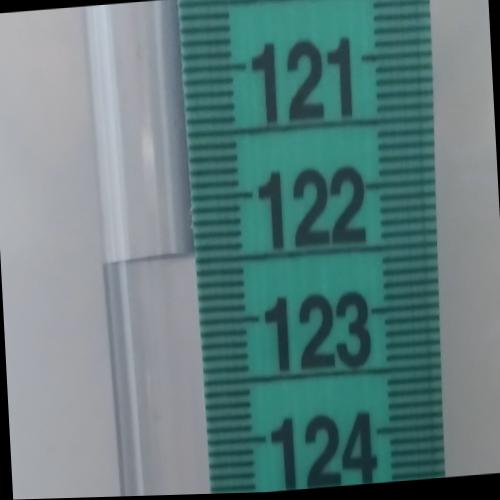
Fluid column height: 122.5 cm